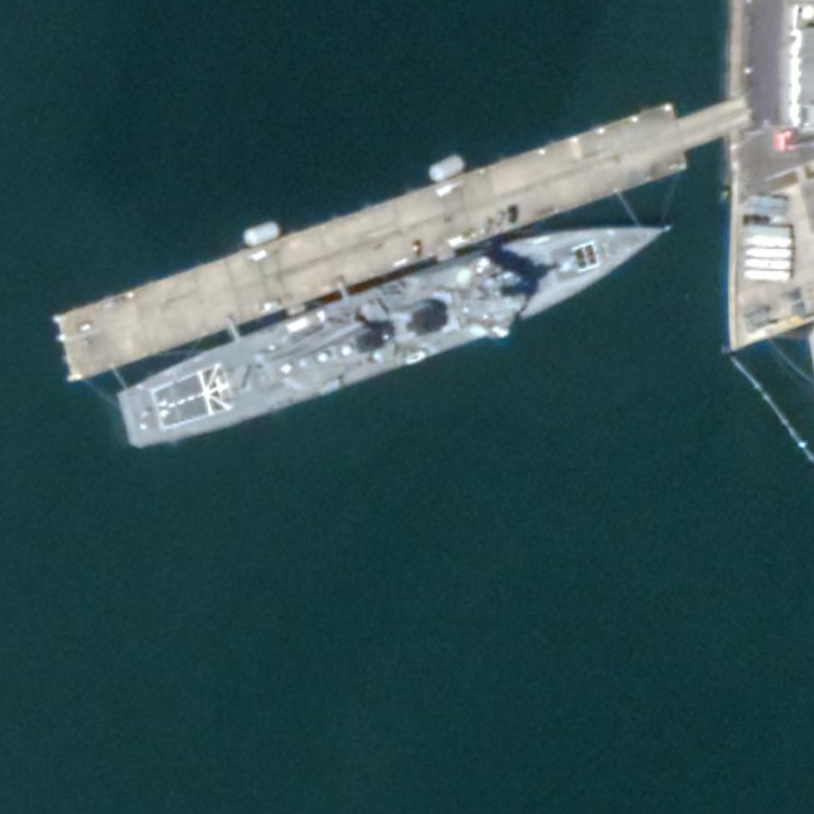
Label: destroyer